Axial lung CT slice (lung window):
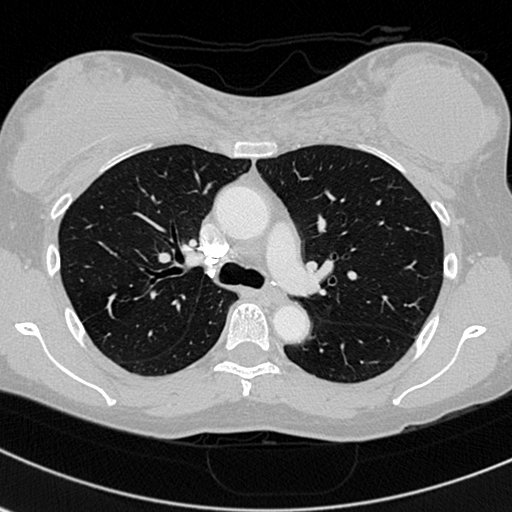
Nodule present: no